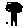
Label: tree